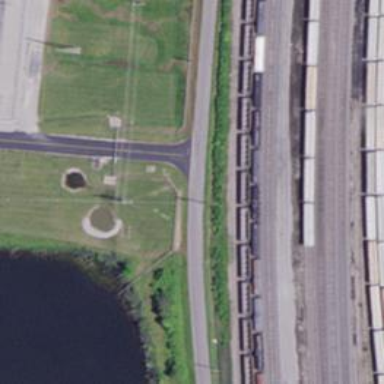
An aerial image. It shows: Railway yard used for servicing trains.